Question:
I want to do like this, which layout should i use? so that it should be compatible for all screen?
thank you
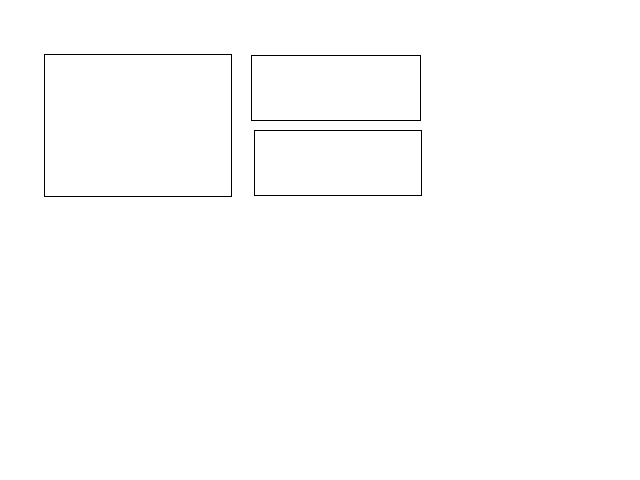
Answer: use LinearLayout Like this
'''
<?xml version="1.0" encoding="utf-8"?>
<LinearLayout xmlns:android="http://schemas.android.com/apk/res/android"
android:orientation="horizontal"
android:background="@color/blue"
android:layout_width="fill_parent"
android:layout_height="fill_parent">
<LinearLayout
android:orientation="vertical"
android:layout_width="220px"
android:background="@color/gray"
android:layout_height="fill_parent"/>
<LinearLayout
android:orientation="vertical"
android:layout_marginLeft="40px"
android:background="@color/blue"
android:layout_width="220px"
android:layout_height="fill_parent">
<LinearLayout
android:orientation="vertical"
android:background="@color/gray"
android:layout_width="fill_parent"
android:layout_height="380px"/>
<LinearLayout
android:orientation="vertical"
android:layout_marginTop="20px"
android:background="@color/blue"
android:layout_width="fill_parent"
android:layout_height="380px"/>
</LinearLayout>
'''
i hope you understand, if not let me know.